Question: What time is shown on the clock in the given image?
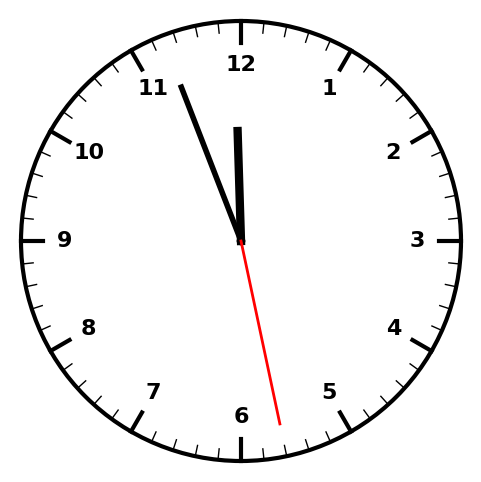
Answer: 11:56:28